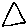
Label: triangle